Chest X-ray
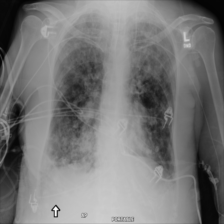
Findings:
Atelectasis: negative
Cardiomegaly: negative
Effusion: negative
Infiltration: positive
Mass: negative
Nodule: positive
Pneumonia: negative
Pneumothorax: negative
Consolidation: negative
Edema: negative
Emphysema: negative
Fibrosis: negative
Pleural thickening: negative
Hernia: negative